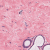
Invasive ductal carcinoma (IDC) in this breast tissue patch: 0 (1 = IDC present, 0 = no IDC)